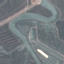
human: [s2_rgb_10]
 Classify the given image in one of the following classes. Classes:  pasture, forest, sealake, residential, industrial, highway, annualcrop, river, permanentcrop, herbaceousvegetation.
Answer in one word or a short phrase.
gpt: River